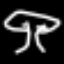
Label: mushroom